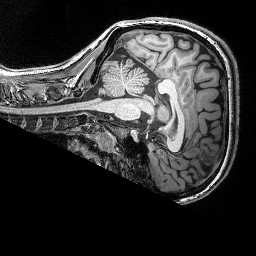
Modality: T1w
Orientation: sagittal
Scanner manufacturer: siemens
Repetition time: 2.25 s
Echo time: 0.00418 s